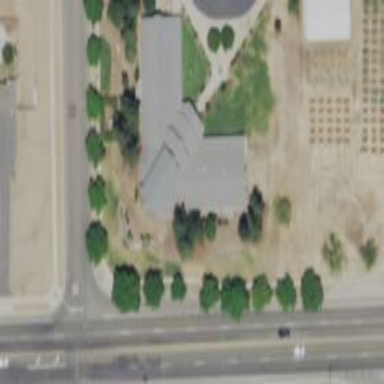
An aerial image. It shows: Building that serves as place of worship.